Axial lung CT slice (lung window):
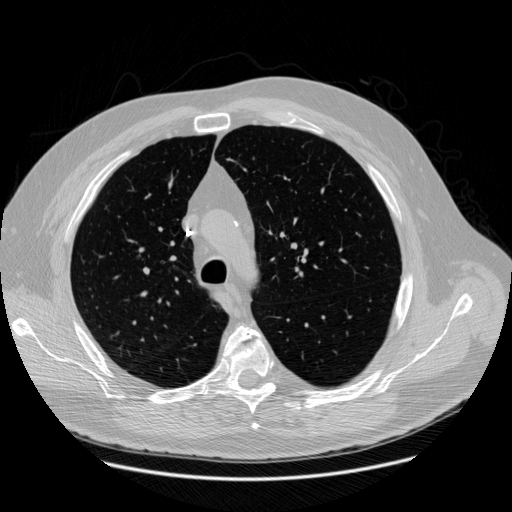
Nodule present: no